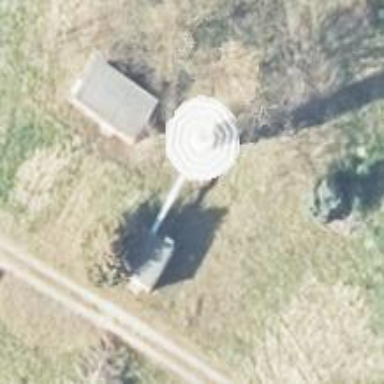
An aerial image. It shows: Communication tower.